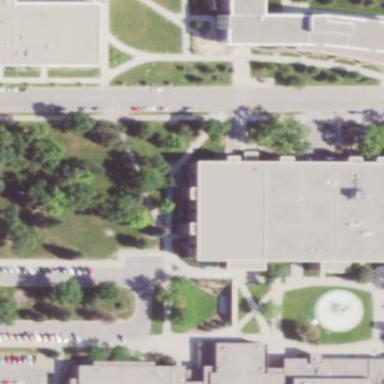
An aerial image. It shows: View of university building.